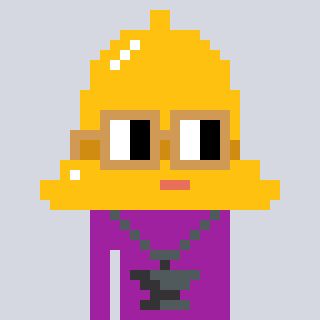
a pixel art character with square brown glasses, a bell-shaped head and a magenta-colored body on a cool background